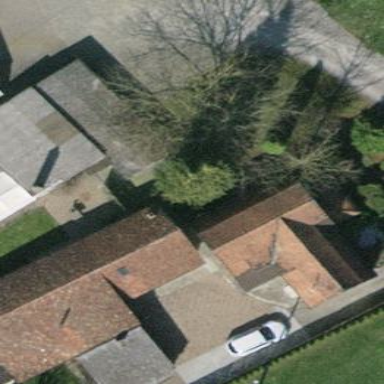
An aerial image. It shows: Detached building.